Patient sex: F
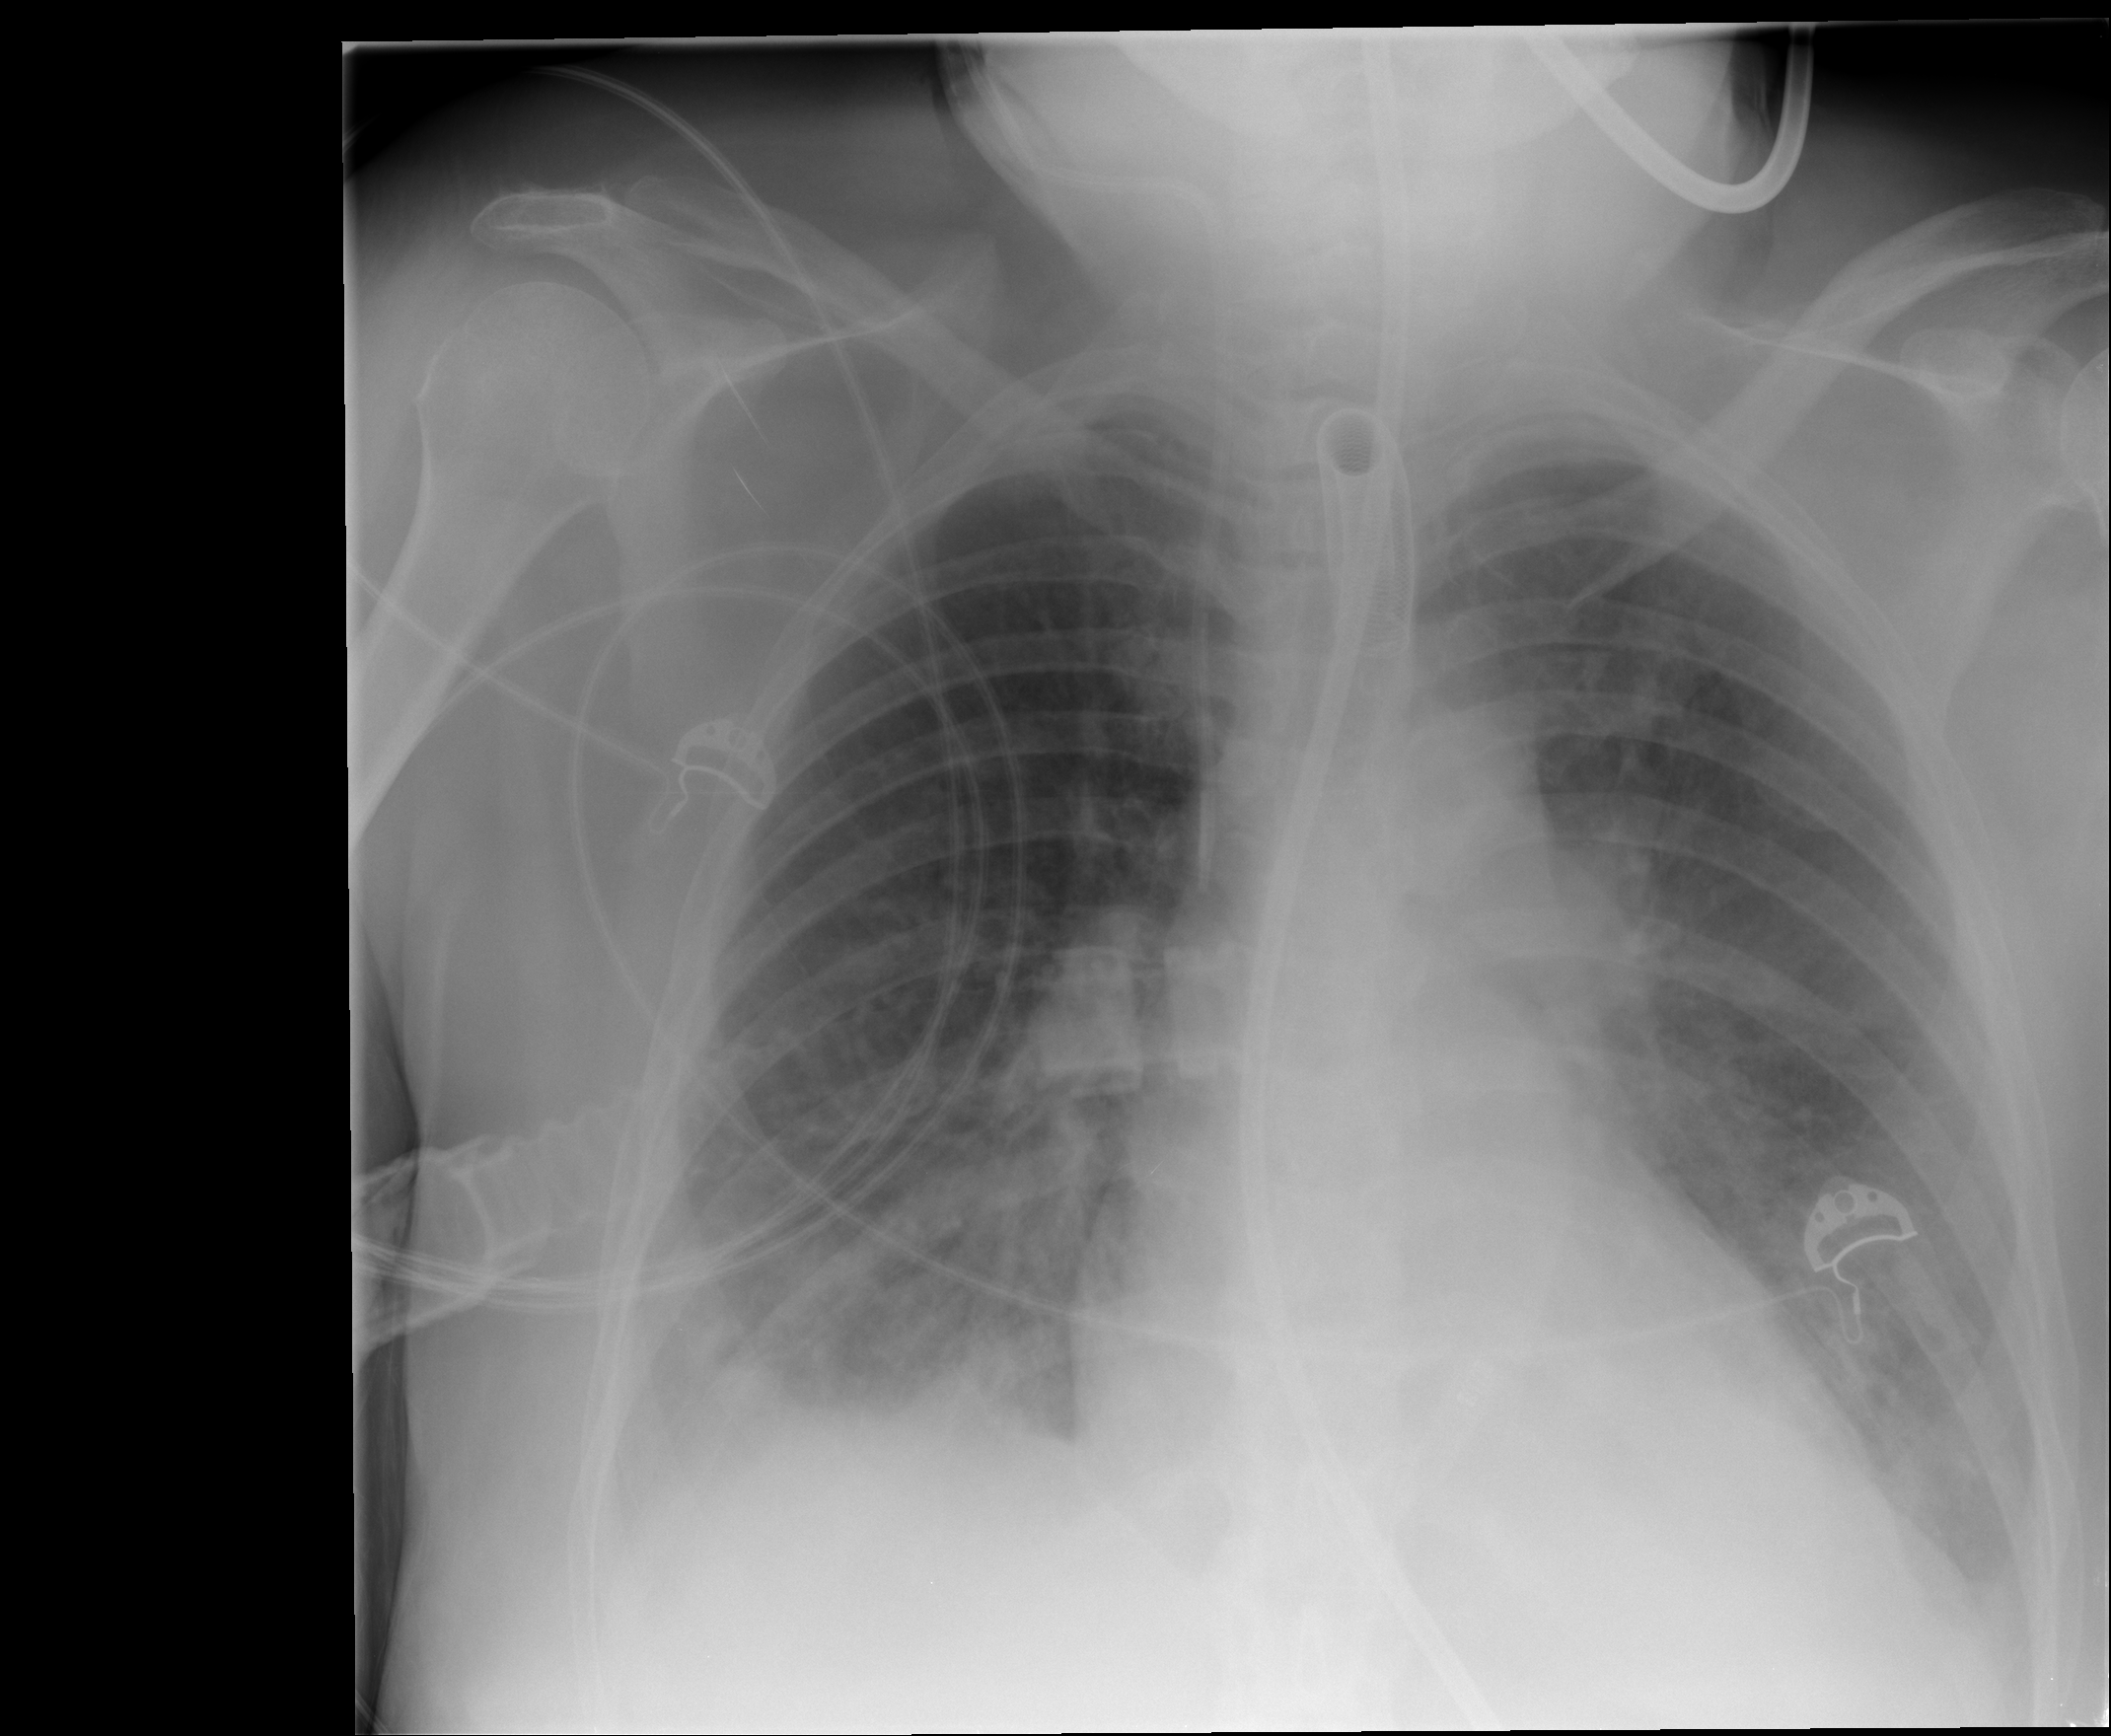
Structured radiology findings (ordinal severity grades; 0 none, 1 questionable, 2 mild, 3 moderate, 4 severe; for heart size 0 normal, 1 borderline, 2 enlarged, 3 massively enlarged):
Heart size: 0
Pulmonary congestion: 2
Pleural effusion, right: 2
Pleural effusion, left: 2
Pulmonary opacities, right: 2
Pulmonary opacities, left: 2
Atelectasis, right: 2
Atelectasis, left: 2